Question:
(1) How does flash animation work? What's the difference between flash animation and pure JavaScript animation? And I heard about HTML5?
(2) How does external action-script files (*.as) work? how do they work together along with .fla file to make the final swf file?
I have some basic understanding of HTML/CSS/JAVASCRIPT/XML stuff, but I want a little bit more detailed explanation with some very simple and intuitive example is highly appreciated!!
Noted with thanks!!
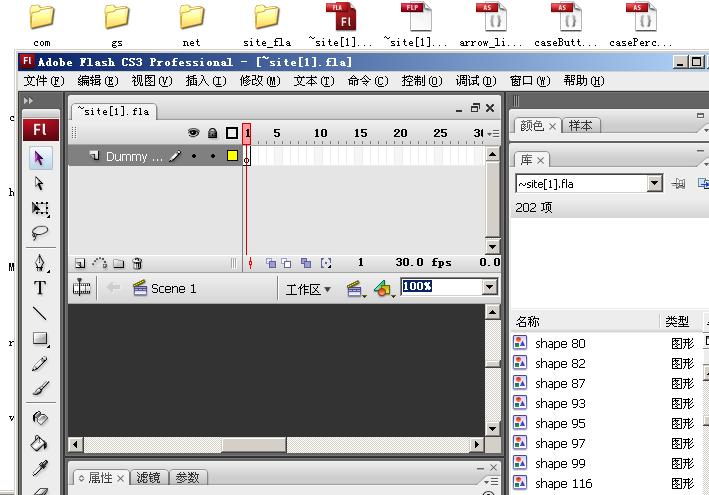
Answer: 1) Animation in Flash can either be done in a visual click-and-drag way using the Timeline or by writing ActionScript to move the objects, whereas animation in JavaScript has to be written in code.
2) Flash combines graphics from the .fla with code from .as to create the swf. This process is often referred to as "compiling the swf" but note that it is very different from compiling C code.